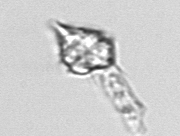
Label: Protoperidinium